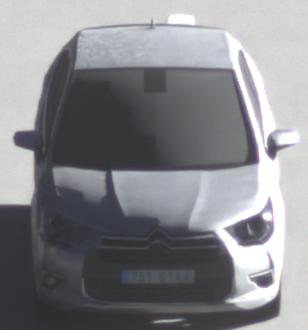
Make: Citroen
Model: DS 4 VTi 120
Detailed model: DS 4
Model produced from: 2011/05
Model produced until: 2015/01
Doors: 5
Color: white
Road condition: dry road
Daytime: morning or afternoon
Contrast: medium contrast